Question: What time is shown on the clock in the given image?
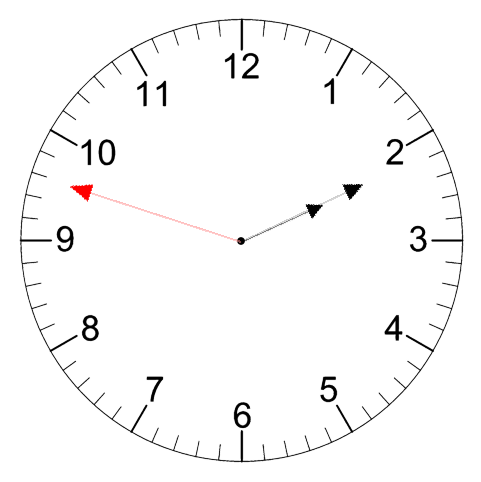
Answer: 02:10:48